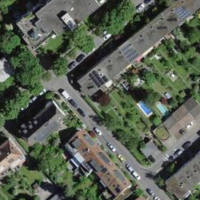
EUNIS habitat code: 54
Species observed at this site:
Prunus lusitanica